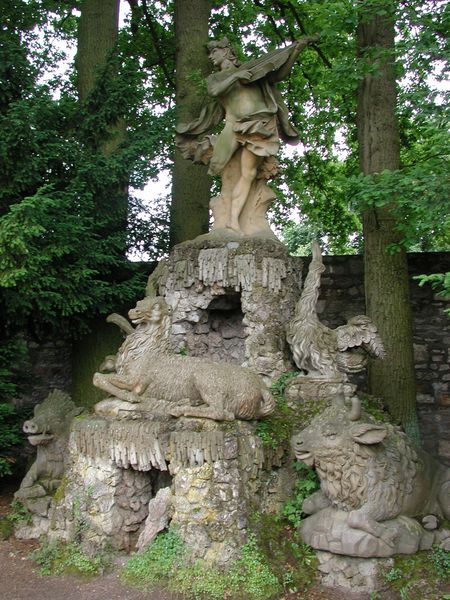
Titel: Hofgarten des Lustschlosses von Veitshöchheim
Künstler: Adam Friedrich von Seinsheim
Standort: Veitshöchsheim, Hofgarten (EU - D - Bayern)
Schlagwörter: mann, bäume, park, tiere, stein, steine, instrument, figur, musiker, höhle, wald, pferd, garten, mauer, romantik, wild, plastik, foto, ruine, schaf, schwein, geige, grotte, löwe, wildschwein, kamel, überwuchert, widder, gartengestaltung, künstlich, orpheus, ruinenromantik, wächterfiguren